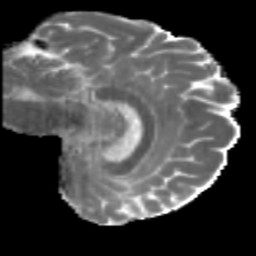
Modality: MD
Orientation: sagittal
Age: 46
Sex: male
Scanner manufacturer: siemens
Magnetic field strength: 3 T
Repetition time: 5 s
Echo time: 0.092 s